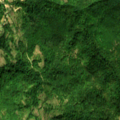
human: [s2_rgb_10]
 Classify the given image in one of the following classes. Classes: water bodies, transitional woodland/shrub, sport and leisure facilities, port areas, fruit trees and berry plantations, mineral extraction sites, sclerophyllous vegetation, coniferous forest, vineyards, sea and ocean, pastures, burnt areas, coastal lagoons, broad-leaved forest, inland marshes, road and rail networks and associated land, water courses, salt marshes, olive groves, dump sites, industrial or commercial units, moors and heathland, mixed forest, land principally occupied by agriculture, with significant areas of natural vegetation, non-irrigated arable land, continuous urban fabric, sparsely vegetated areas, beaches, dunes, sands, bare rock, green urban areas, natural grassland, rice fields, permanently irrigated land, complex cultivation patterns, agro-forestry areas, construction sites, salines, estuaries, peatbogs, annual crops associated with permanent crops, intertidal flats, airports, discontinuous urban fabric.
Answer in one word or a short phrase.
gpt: broad-leaved forest, transitional woodland/shrub